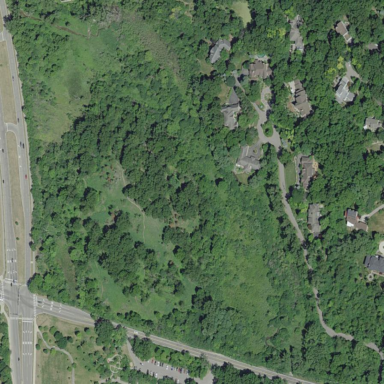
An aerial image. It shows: Nature reserve in woodland area.